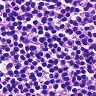
Metastatic tissue present: no